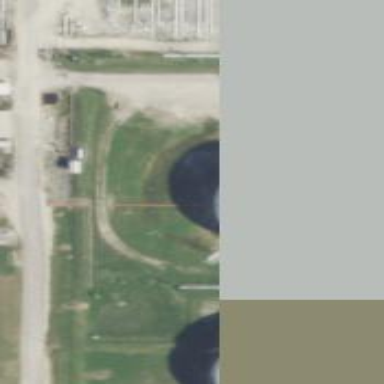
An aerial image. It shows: Building with storage tank.